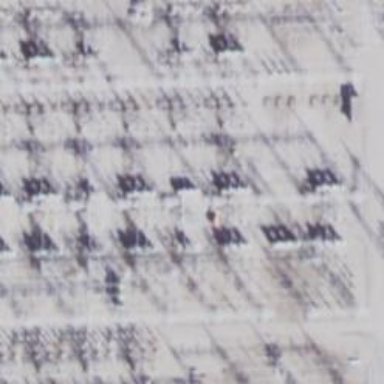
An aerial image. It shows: Switch for power supply.